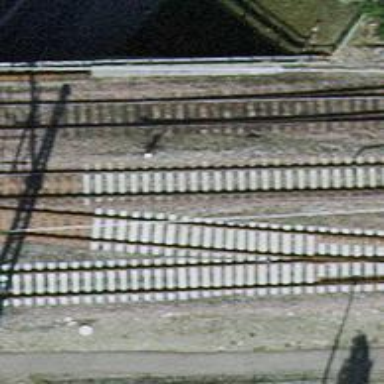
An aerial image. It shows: Railway track with contact lines for electrification.